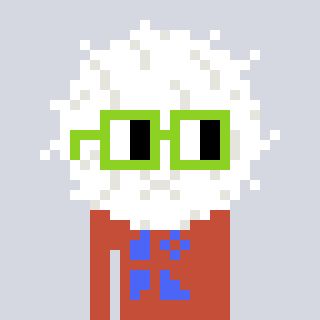
a pixel art character with square light green glasses, a cottonball-shaped head and a rust-colored body on a cool background